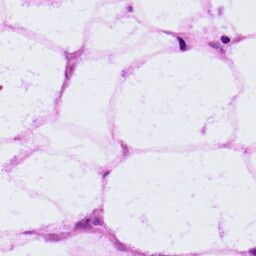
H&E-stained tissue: LymphNode